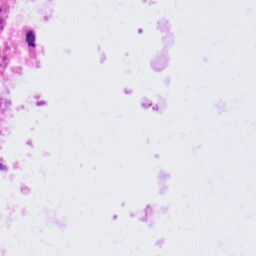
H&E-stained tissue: Colon